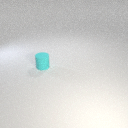
small cyan rubber cylinder